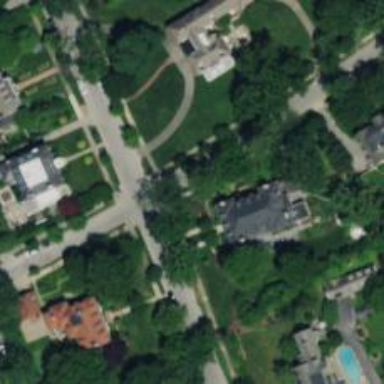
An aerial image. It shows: Neighborhood.